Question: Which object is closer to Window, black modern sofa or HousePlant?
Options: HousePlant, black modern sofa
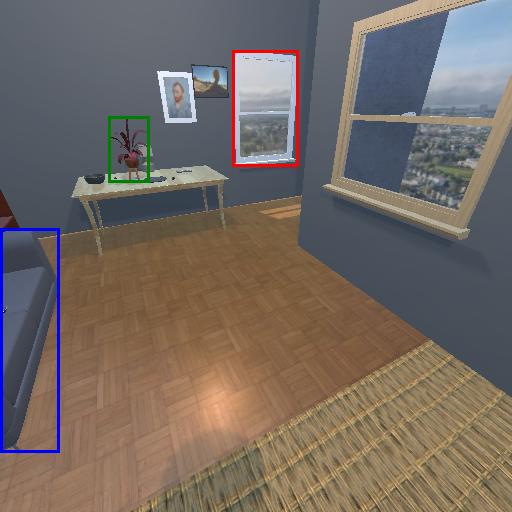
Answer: HousePlant